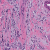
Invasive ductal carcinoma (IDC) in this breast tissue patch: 1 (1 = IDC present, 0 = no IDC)